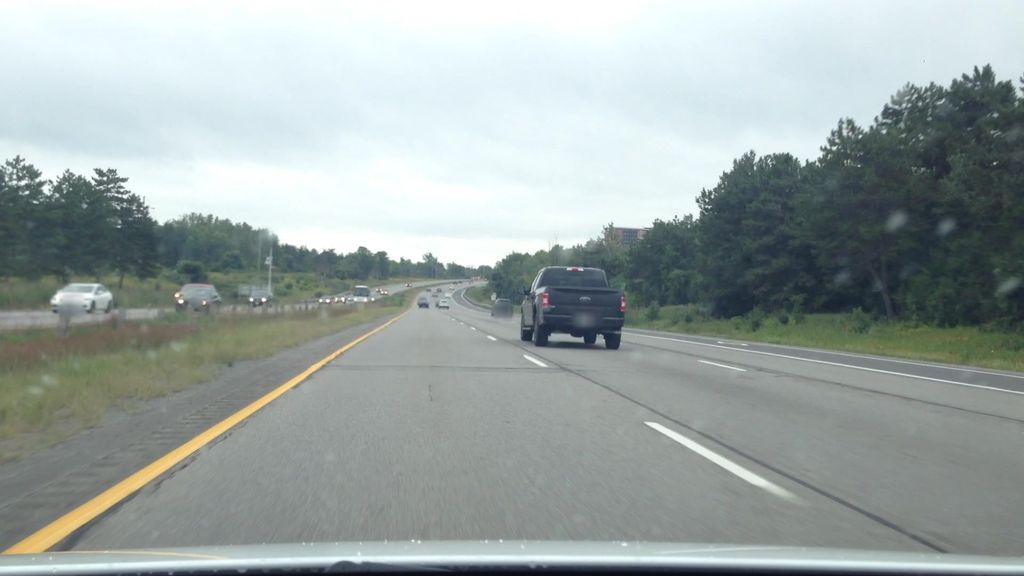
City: ottawa-gatineau